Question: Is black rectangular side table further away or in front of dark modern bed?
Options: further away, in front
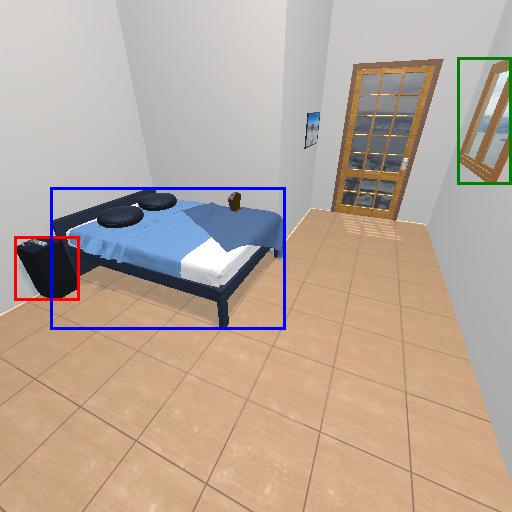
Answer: further away